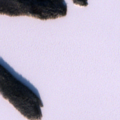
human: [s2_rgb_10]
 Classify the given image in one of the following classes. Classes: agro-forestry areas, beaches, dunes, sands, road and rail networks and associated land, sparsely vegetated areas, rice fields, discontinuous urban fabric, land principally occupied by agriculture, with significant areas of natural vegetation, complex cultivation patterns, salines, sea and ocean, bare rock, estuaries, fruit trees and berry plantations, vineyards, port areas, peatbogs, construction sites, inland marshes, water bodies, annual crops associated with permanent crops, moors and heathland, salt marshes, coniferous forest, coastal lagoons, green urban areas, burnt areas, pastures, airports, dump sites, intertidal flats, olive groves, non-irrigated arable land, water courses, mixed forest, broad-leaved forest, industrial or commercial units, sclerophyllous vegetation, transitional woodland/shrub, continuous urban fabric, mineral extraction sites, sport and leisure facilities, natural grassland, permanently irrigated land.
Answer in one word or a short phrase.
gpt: water bodies